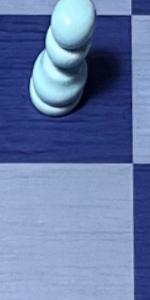
Label: Empty